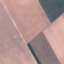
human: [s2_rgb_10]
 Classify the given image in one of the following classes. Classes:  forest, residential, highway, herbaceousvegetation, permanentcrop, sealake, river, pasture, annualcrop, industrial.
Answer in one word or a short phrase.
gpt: AnnualCrop